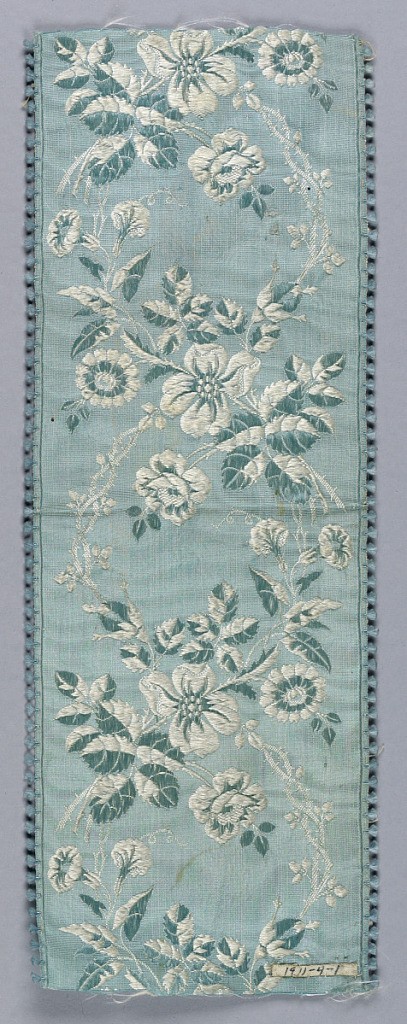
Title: Ribbon
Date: ca. 1860
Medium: silk Technique: plain weave
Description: Light blue silk ribbon brocaded in a blue and white floral pattern comprised of a curvilinear floral vine that intersects with a slender vine of small leaves.